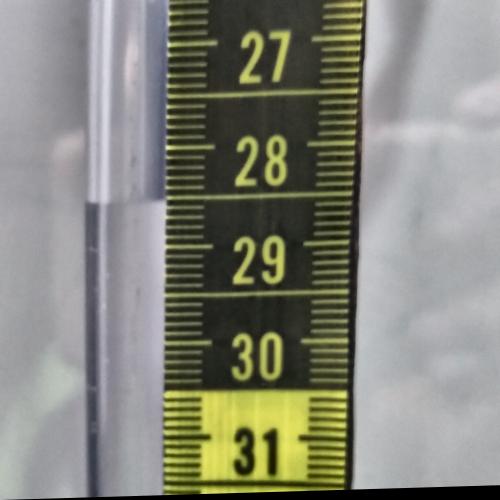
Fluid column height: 28.5 cm